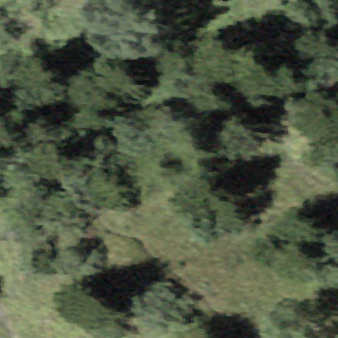
Label: other